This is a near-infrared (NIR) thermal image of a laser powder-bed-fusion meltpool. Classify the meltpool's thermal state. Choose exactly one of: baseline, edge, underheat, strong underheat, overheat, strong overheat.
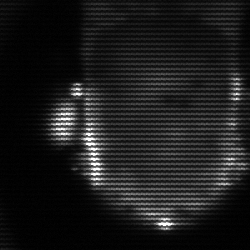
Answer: baseline